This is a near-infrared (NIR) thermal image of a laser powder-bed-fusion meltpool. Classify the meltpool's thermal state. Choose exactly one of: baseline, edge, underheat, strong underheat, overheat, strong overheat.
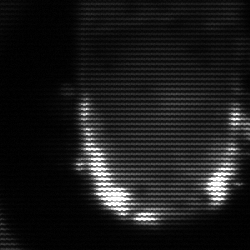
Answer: baseline